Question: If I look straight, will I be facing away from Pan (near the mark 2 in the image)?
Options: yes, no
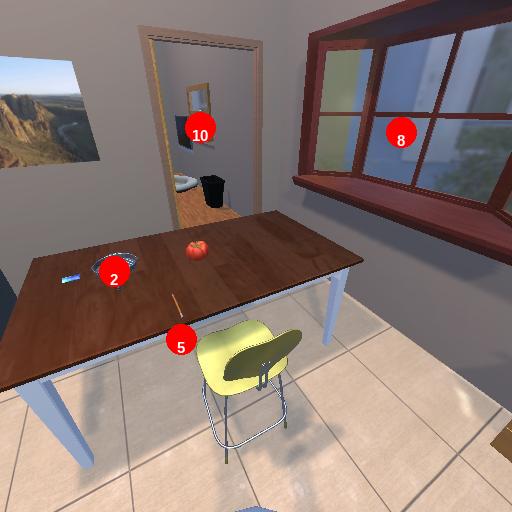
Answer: yes